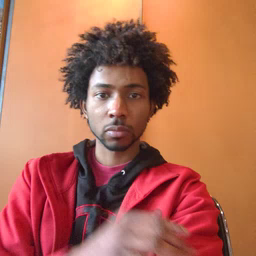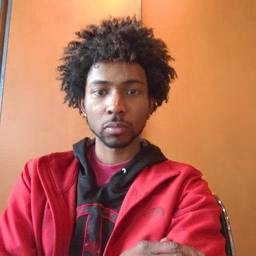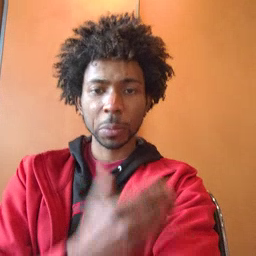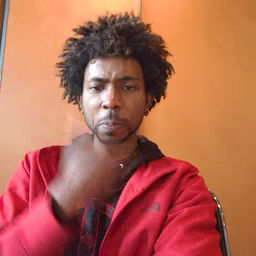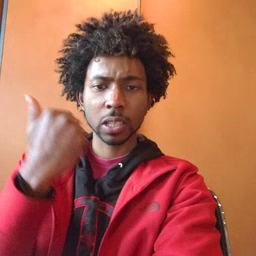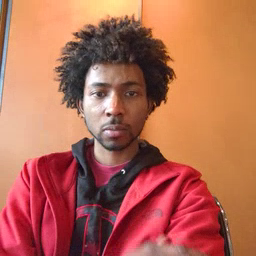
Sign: better